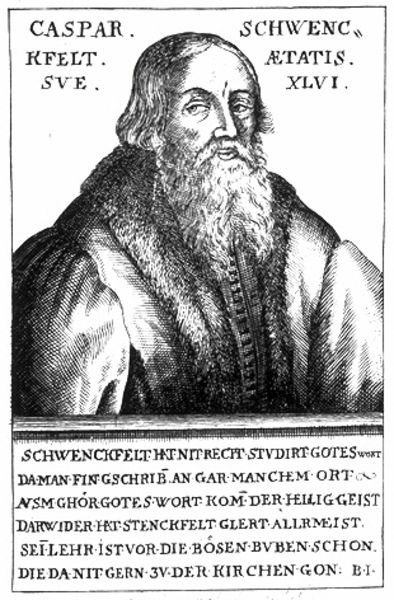
Titel: Bildnis des Kaspar von Schwenkfelt
Künstler: Balthasar Jenichen
Institution: (Seriendruck)
Schlagwörter: dunkel, mann, weiß, frisur, grau, haar, hell, mund, nase, schwarz, stirn, zeichnung, blick, alt, bart, augen, gesicht, kragen, pelz, rahmen, vollbart, ärmel, bildnis, portrait, porträt, kirche, gewand, haare, mantel, brustbild, locken, renaissance, scheitel, schultern, fell, schrift, grafik, schnurbart, ernst, inschrift, deutsch, name, alter, buch, druck, schraffur, schwarz weiß, radierung, stich, seite, text, beschriftung, denker, pelzkragen, mittelalter, gelehrter, emblem, kupferstich, schraffierung, schwar, garu, latein, professor, frühe neuzeit, neuzeit, caspar, schaube, atatis, schwenckfeld, halbkörperportrait, schwenc, mantel stich, schwenckfeldt, schwenckfelt, kfelt, xlvi, zweiß, caspar schwenc